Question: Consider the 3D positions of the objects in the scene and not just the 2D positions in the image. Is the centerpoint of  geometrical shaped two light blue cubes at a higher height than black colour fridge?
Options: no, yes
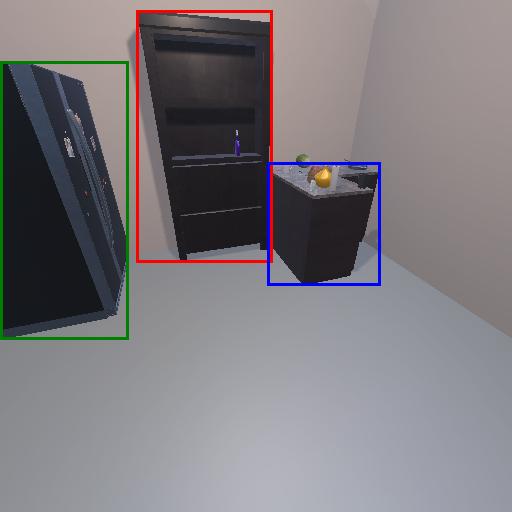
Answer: no